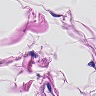
Metastatic tissue present: no